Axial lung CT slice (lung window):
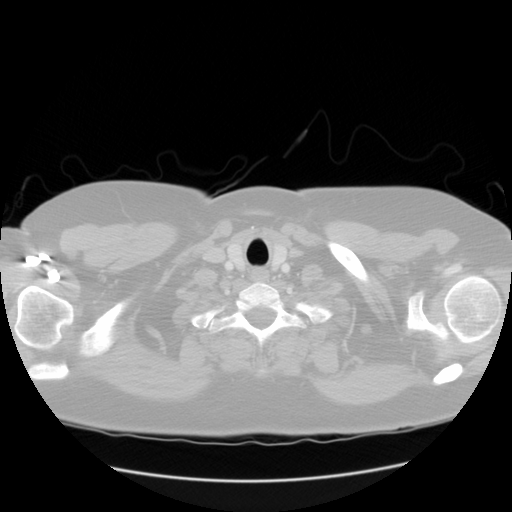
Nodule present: no